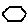
Label: hexagon